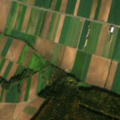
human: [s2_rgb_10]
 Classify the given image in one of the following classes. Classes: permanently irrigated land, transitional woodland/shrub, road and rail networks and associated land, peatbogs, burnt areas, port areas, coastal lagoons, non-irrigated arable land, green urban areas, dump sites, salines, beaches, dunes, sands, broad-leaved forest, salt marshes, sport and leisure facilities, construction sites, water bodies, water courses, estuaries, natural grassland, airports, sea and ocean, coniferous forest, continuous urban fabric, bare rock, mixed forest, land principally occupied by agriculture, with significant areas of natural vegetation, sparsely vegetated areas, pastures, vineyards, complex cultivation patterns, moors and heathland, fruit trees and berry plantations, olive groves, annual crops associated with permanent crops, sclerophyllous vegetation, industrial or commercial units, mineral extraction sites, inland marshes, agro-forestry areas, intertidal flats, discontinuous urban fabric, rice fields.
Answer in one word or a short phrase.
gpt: non-irrigated arable land, land principally occupied by agriculture, with significant areas of natural vegetation, mixed forest